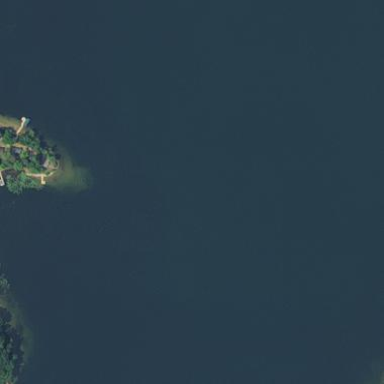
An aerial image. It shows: Lake with natural water.